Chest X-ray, AP view. Patient: 18 years old, sex M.
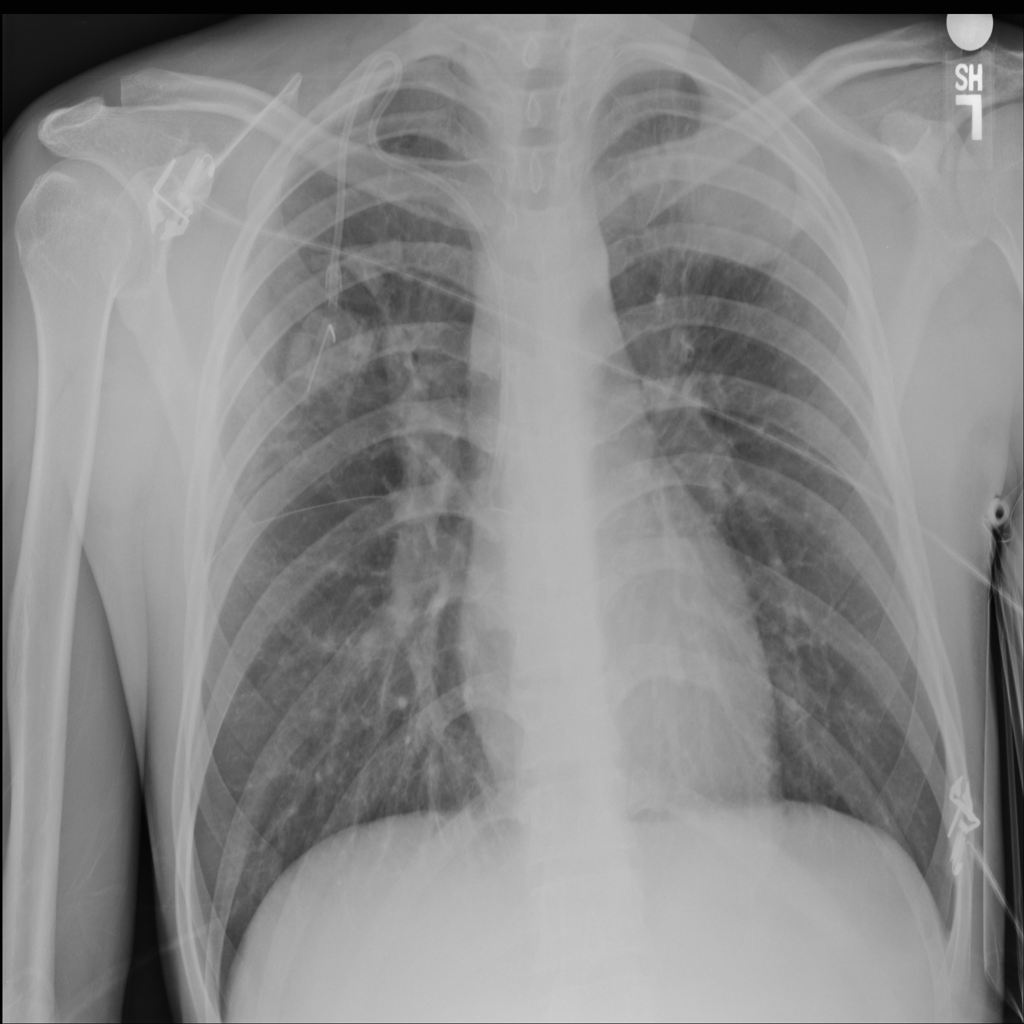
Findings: Mass